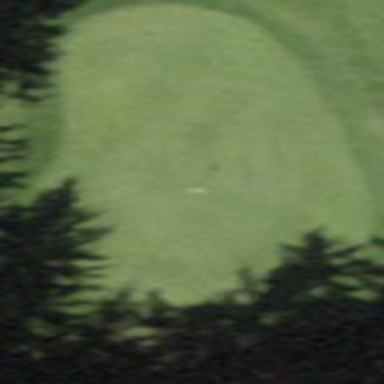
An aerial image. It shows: Green golf area with grass land use.